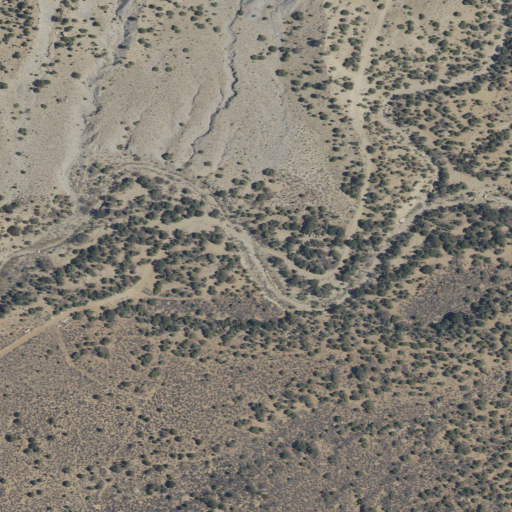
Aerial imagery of valley in Utah named B Canyon containing shrub and evergreen forest